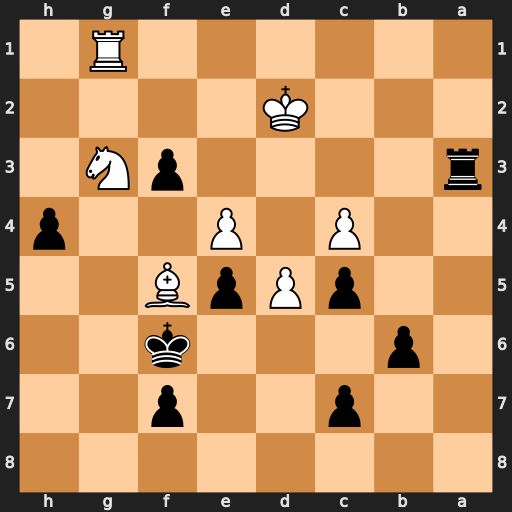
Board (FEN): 8/2p2p2/1p3k2/2pPpB2/2P1P2p/r4pN1/3K4/6R1
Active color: b
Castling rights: -
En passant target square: -
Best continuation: hxg3 Rxg3 f2 Rxa3 f1=Q